Interaction volume radius: 5 \u00c5
Interaction volume height: 20 \u00c5
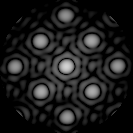
Disorder parameter: 0.05569